Interaction volume radius: 10 \u00c5
Interaction volume height: 30 \u00c5
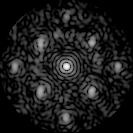
Disorder parameter: 0.455